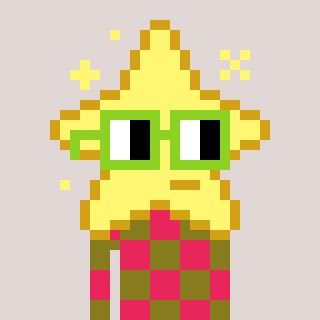
a pixel art character with square light green glasses, a star-shaped head and a gunk-colored body on a warm background